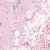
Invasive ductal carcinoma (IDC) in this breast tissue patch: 0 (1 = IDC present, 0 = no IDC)